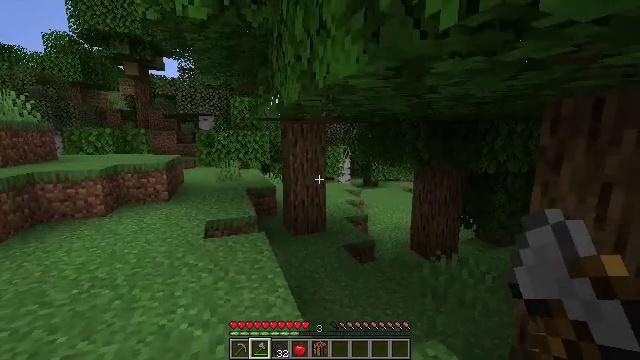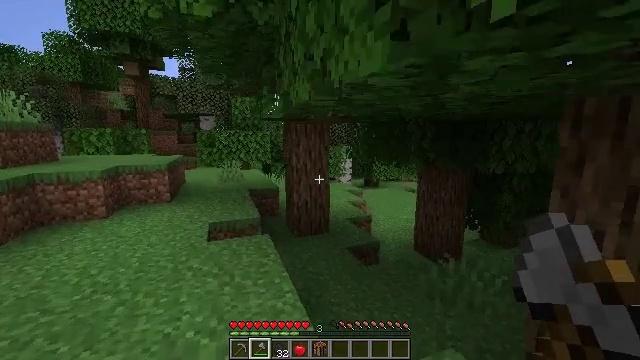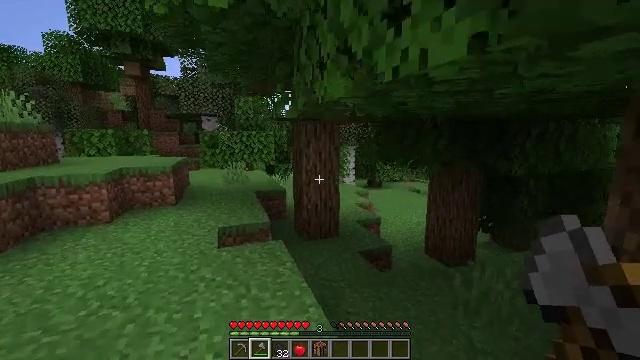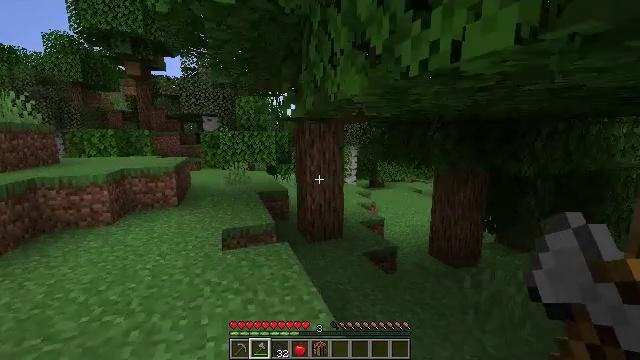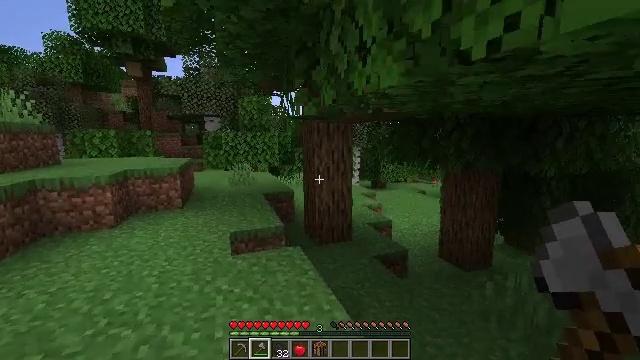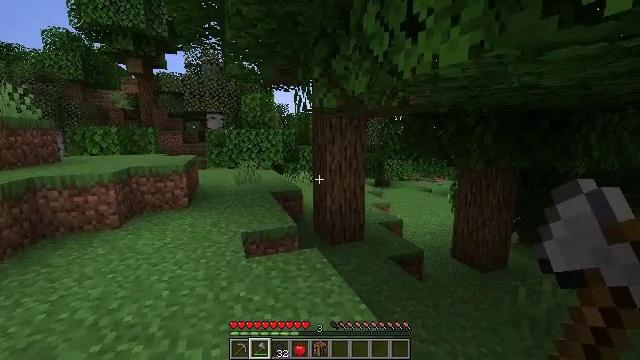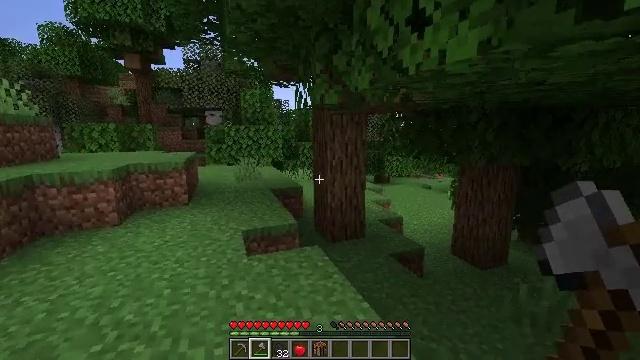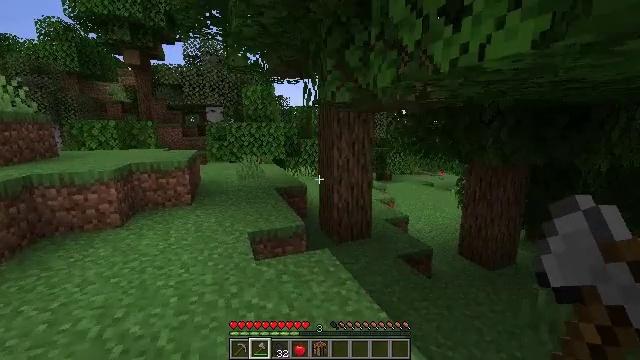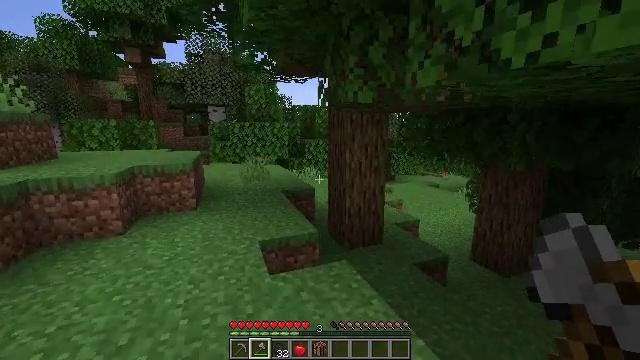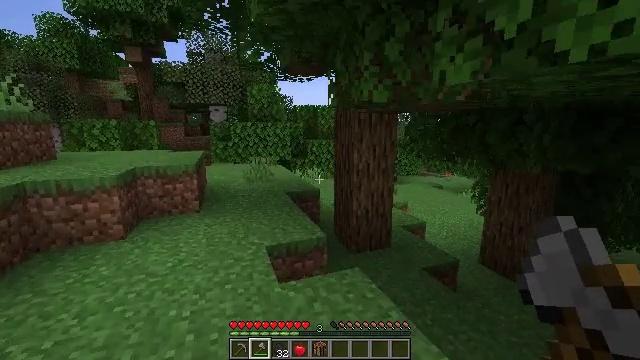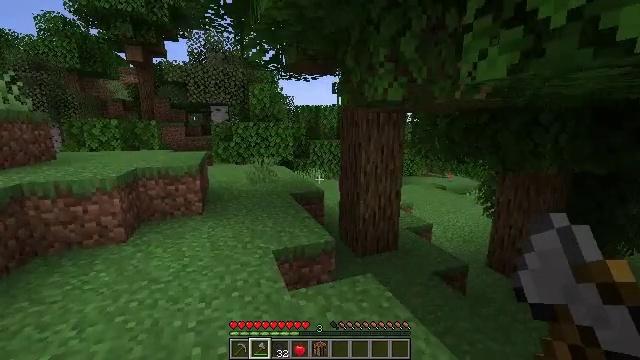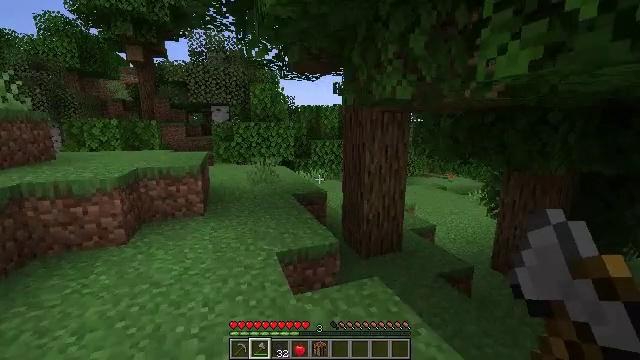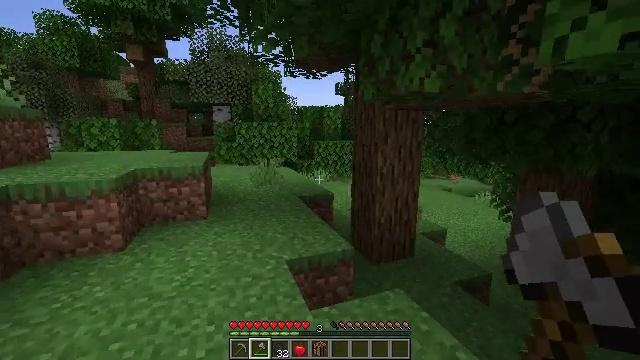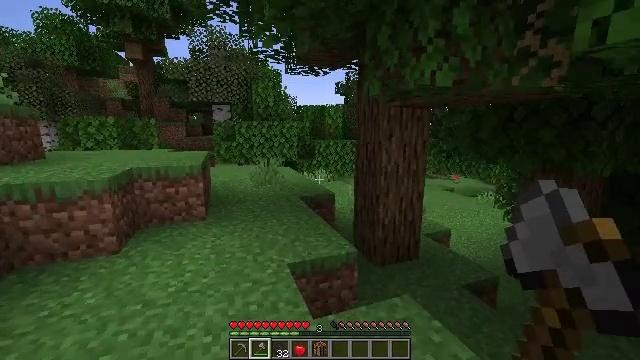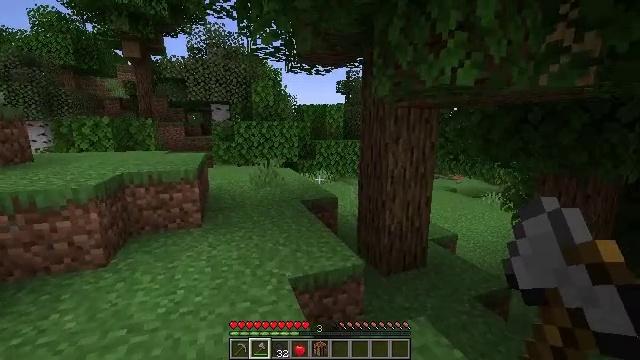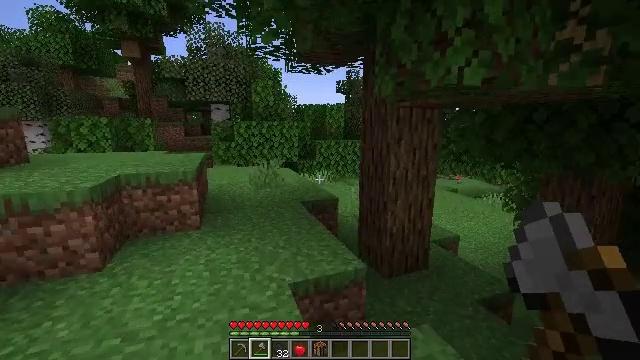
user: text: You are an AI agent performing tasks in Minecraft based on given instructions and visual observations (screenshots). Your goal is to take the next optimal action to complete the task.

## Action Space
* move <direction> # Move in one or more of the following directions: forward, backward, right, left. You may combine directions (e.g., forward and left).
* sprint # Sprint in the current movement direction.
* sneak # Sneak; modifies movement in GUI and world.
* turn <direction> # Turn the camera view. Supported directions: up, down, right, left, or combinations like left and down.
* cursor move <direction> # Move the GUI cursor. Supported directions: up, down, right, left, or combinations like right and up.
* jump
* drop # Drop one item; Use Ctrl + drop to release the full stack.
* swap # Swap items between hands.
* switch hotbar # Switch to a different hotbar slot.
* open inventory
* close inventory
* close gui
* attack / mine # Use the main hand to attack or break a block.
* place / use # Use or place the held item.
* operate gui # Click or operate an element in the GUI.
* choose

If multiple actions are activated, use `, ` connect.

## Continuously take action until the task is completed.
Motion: motion action
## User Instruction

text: Hunt fish.
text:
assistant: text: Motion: move forward and move left
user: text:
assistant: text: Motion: move forward and move left
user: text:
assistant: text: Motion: move forward and move left
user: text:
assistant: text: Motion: move forward and move left
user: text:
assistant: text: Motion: move forward and move left
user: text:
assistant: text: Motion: move forward and move left
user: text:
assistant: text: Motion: move forward and move left
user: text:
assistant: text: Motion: move forward and move left
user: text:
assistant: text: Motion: move forward and move left
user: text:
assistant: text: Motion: move forward and move left
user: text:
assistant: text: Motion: move forward and move left
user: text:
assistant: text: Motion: move forward
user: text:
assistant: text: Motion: move forward
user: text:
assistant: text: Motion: move forward
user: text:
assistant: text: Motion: move forward
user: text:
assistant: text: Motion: move forward
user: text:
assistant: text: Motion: move forward
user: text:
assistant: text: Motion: move forward
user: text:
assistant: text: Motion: move forward
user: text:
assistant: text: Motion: move forward and move left
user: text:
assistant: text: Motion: move forward and move left
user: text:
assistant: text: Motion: move forward and move left
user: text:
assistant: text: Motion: move forward
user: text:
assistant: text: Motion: move forward
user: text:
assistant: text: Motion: move forward
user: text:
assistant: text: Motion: move forward, turn right
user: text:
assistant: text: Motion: move forward, turn right
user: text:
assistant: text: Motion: move forward, turn right
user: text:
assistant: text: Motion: move forward, turn right
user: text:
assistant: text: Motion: move forward and move left, turn right and down